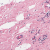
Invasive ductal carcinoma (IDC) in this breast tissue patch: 0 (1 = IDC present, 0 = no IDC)